Field crop: tomato
Growth stage: 1
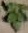
Species: solanum